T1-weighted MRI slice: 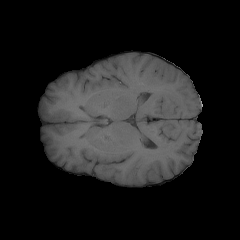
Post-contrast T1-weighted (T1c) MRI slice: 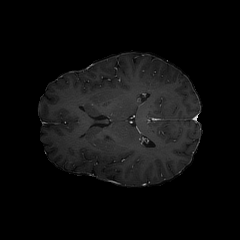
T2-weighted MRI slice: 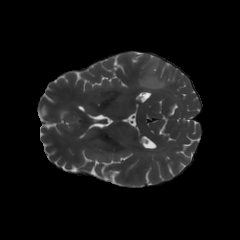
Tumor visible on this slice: yes